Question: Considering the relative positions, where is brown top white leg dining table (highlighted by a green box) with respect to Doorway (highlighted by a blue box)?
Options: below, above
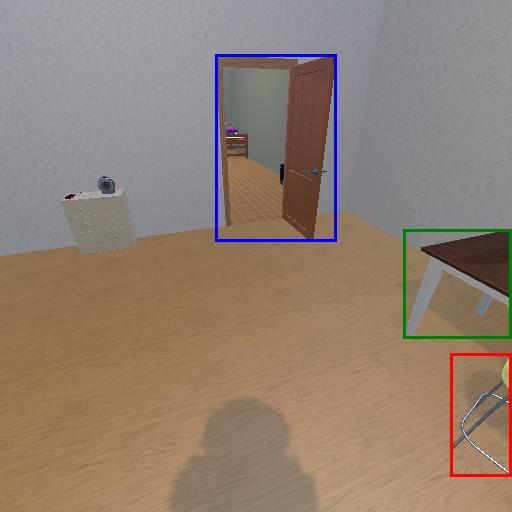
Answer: below